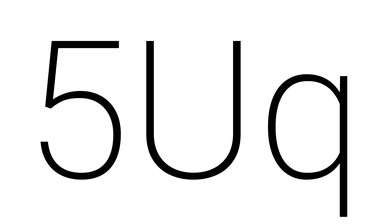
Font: Roboto_ExtraLight